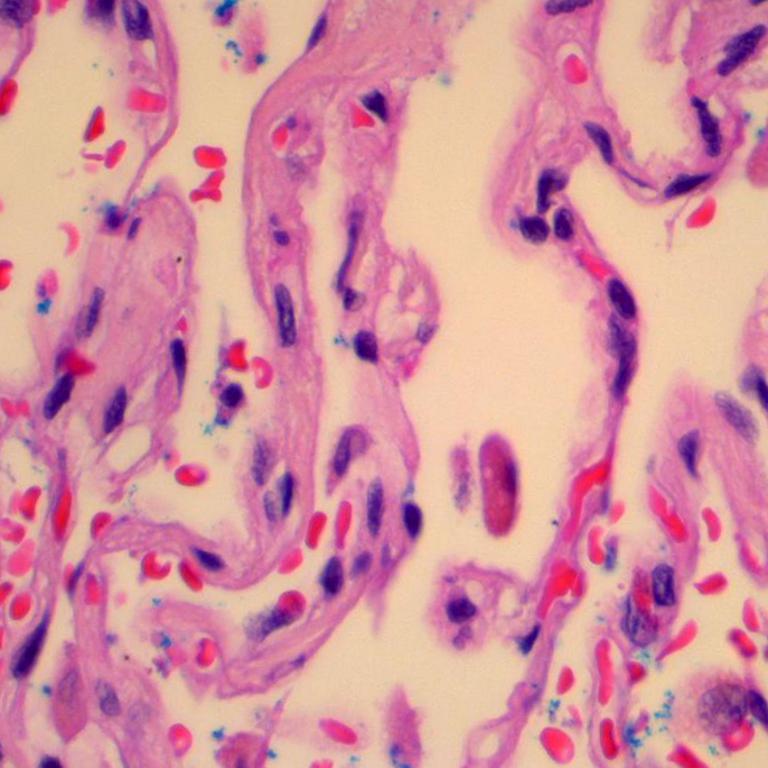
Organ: lung
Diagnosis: benign